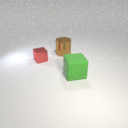
small red metal cube to the left of large green rubber cube